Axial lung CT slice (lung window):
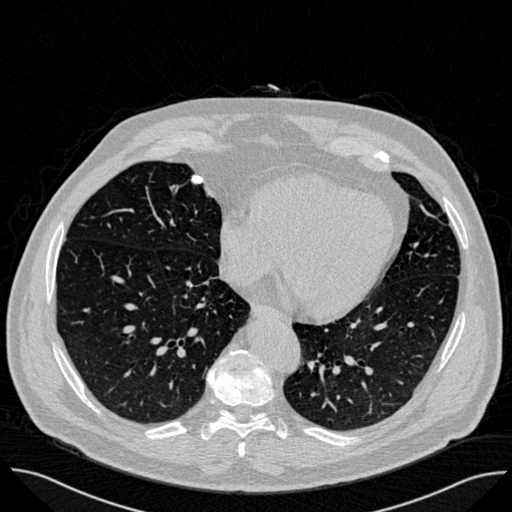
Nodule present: yes
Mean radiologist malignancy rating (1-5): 1